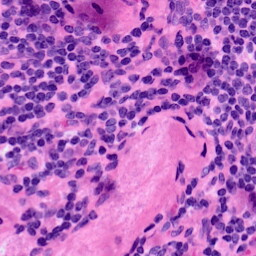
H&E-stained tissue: LymphNode